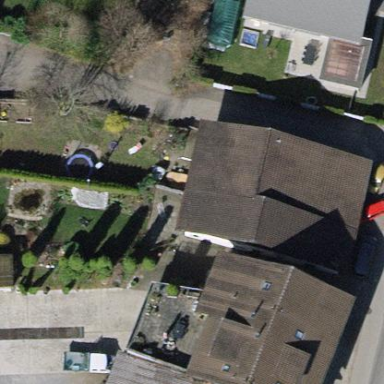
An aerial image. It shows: Terrace building.